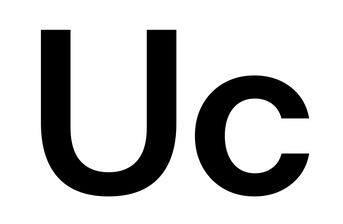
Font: InstrumentSans_SemiBold